Aerial crown-view tile of a tropical tree (Barro Colorado Island, Panama), acquired 20240611:
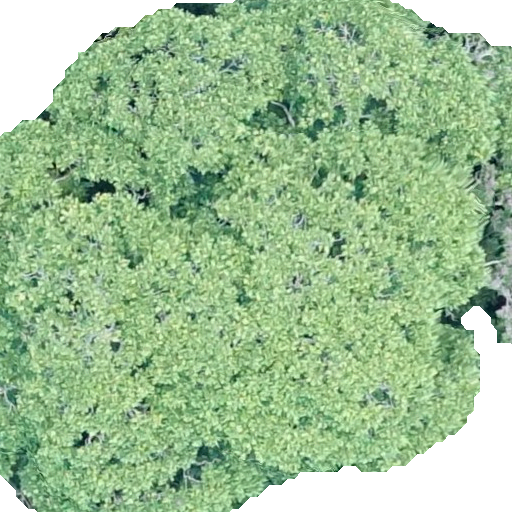
Species: Dipteryx oleifera
GBIF accepted scientific name: Dipteryx oleifera
Crown area: 422.496 m²